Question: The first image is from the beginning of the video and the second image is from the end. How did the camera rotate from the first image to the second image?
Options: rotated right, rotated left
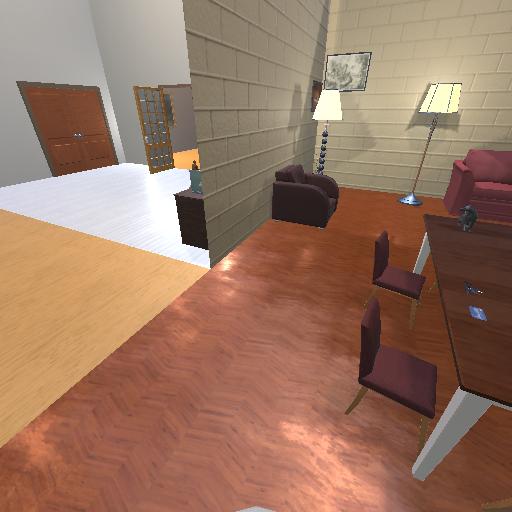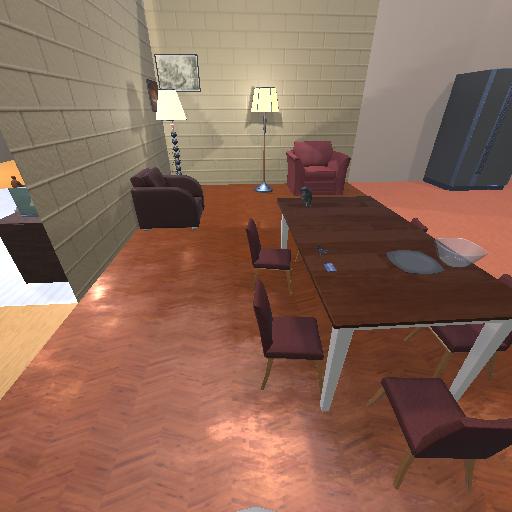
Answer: rotated right